Question: I'm having a weird issue with this section I am styling.. Effectively, I have a container element that is 906px wide, and then four spans inside that should all line up side by side and be spaced evenly .. What is happening is the last element has flowed to a new line. I've tried variations of last-child and last-of-type to fix this, but Nothing I am doing is working. I even resorted to hard coding a "last" class and the right margin is still applying to this block of code. Any ideas? See the pic below for what is happening.
HTML
'''
<div id="internship-carousel" class="group">
<div id="internship-carousel-container">
<span class="internship-section">
<h4>Amnesty International</h4>
<img src="img/intern_logo/amnesty.png" class="intern_logo" alt="Amnesty International">
</span>
<span class="internship-section">
<h4>State of Georgia</h4>
<img src="img/intern_logo/georgia.png" class="intern_logo" alt="Amnesty International">
</span>
<span class="internship-section">
<h4>Department of State</h4>
<img src="img/intern_logo/statedepartment.png" class="intern_logo" alt="Amnesty International">
</span>
<span class="internship-section internship-section-last">
<h4>CARE</h4>
<img src="img/intern_logo/care.png" class="intern_logo" alt="Amnesty International">
</span>
</div>
</div>
'''
CSS
'''
#internship-carousel{margin-top:50px;}
.internship-section{
background-color:#dfdfdf;
text-align:center;
padding:0px;
width: 190px;
height:225px;
margin-right:44px;
display:block;
float:left;
}
.internship-section h4{
padding-top:15px;}
}
span.internship-section-last
{
margin:0;
}
.group:before,
.group:after {
content:"";
display:table; }
.group:after { clear:both; }
'''

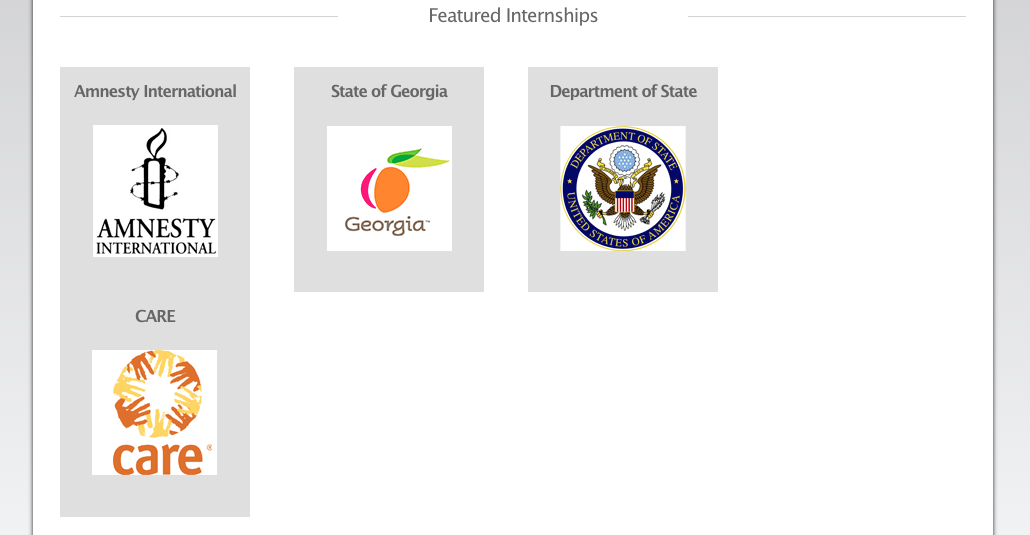
Answer: There's a typo on your code:
'''
.internship-section h4{
padding-top:15px;}
}
'''
Remove the '}' after the 'padding-top' declaration and you should be golden. (<URL>
The demo makes use of the ':last-child' selector by the way.